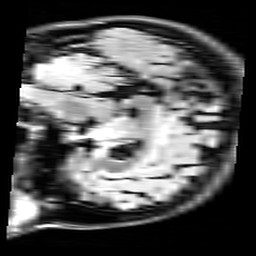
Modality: FLAIR
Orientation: sagittal
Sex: female
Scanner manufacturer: siemens
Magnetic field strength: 3 T
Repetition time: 10 s
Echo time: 0.09 s